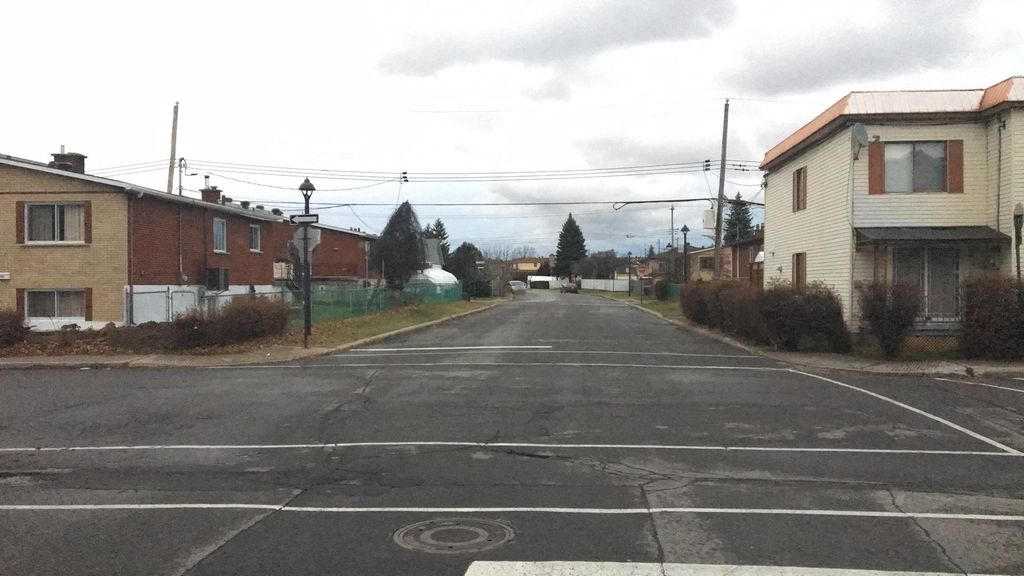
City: montreal